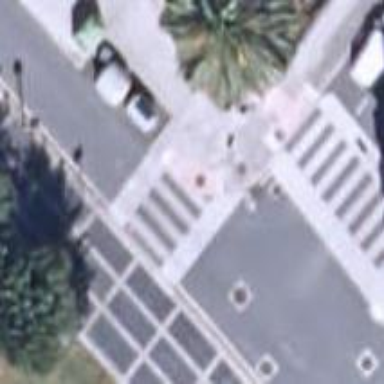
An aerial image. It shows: Marked crossing with traffic-calming table.